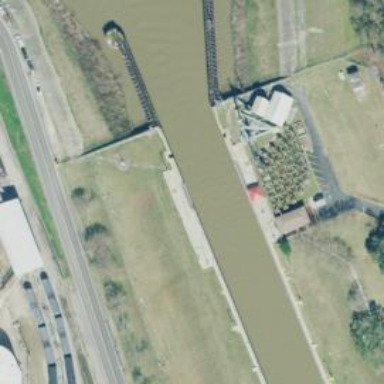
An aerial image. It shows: Lock gate on waterway.